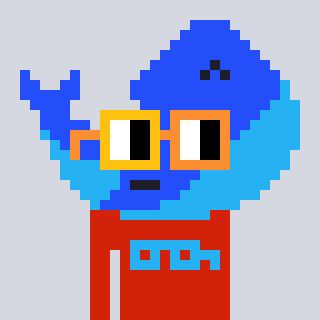
a pixel art character with square yellow and orange glasses, a whale-shaped head and a red-colored body on a cool background